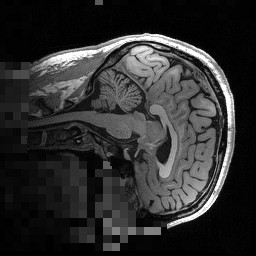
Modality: T1w
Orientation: sagittal
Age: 33
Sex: male
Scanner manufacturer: siemens
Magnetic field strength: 3 T
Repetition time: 2.53 s